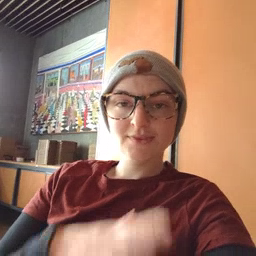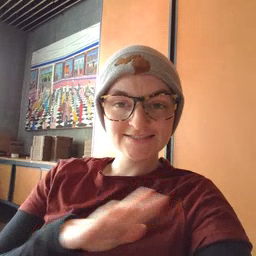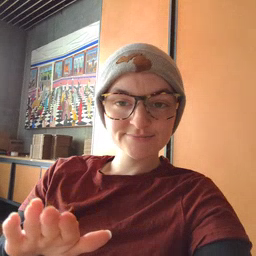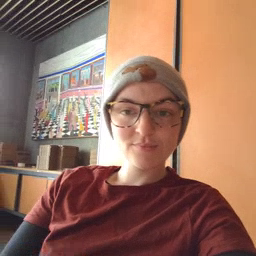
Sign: clean